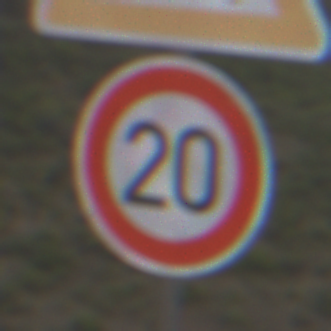
Verkehrszeichen: Geschwindigkeit20
Zusatzzeichen oben: SchleuderOderRutschgefahr
Umgebung: Outdoor, Nature
Tageszeit: Midday
Wetter: Overcast
Licht: Natural
Jahreszeit: NotSpecified
Kontrast: LowContrast